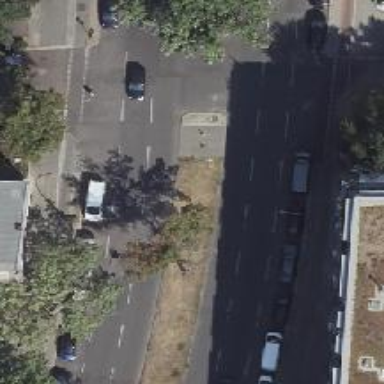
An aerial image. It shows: Asphalt footpath with unmarked crossing.